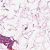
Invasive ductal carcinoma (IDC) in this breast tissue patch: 0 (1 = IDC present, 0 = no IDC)